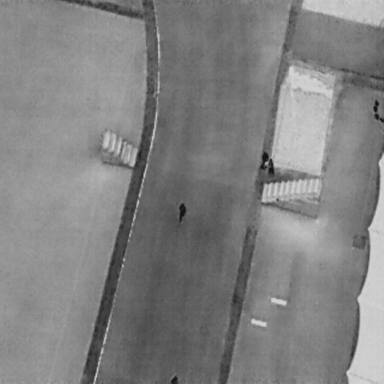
There are four People in the infrared image.